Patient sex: M
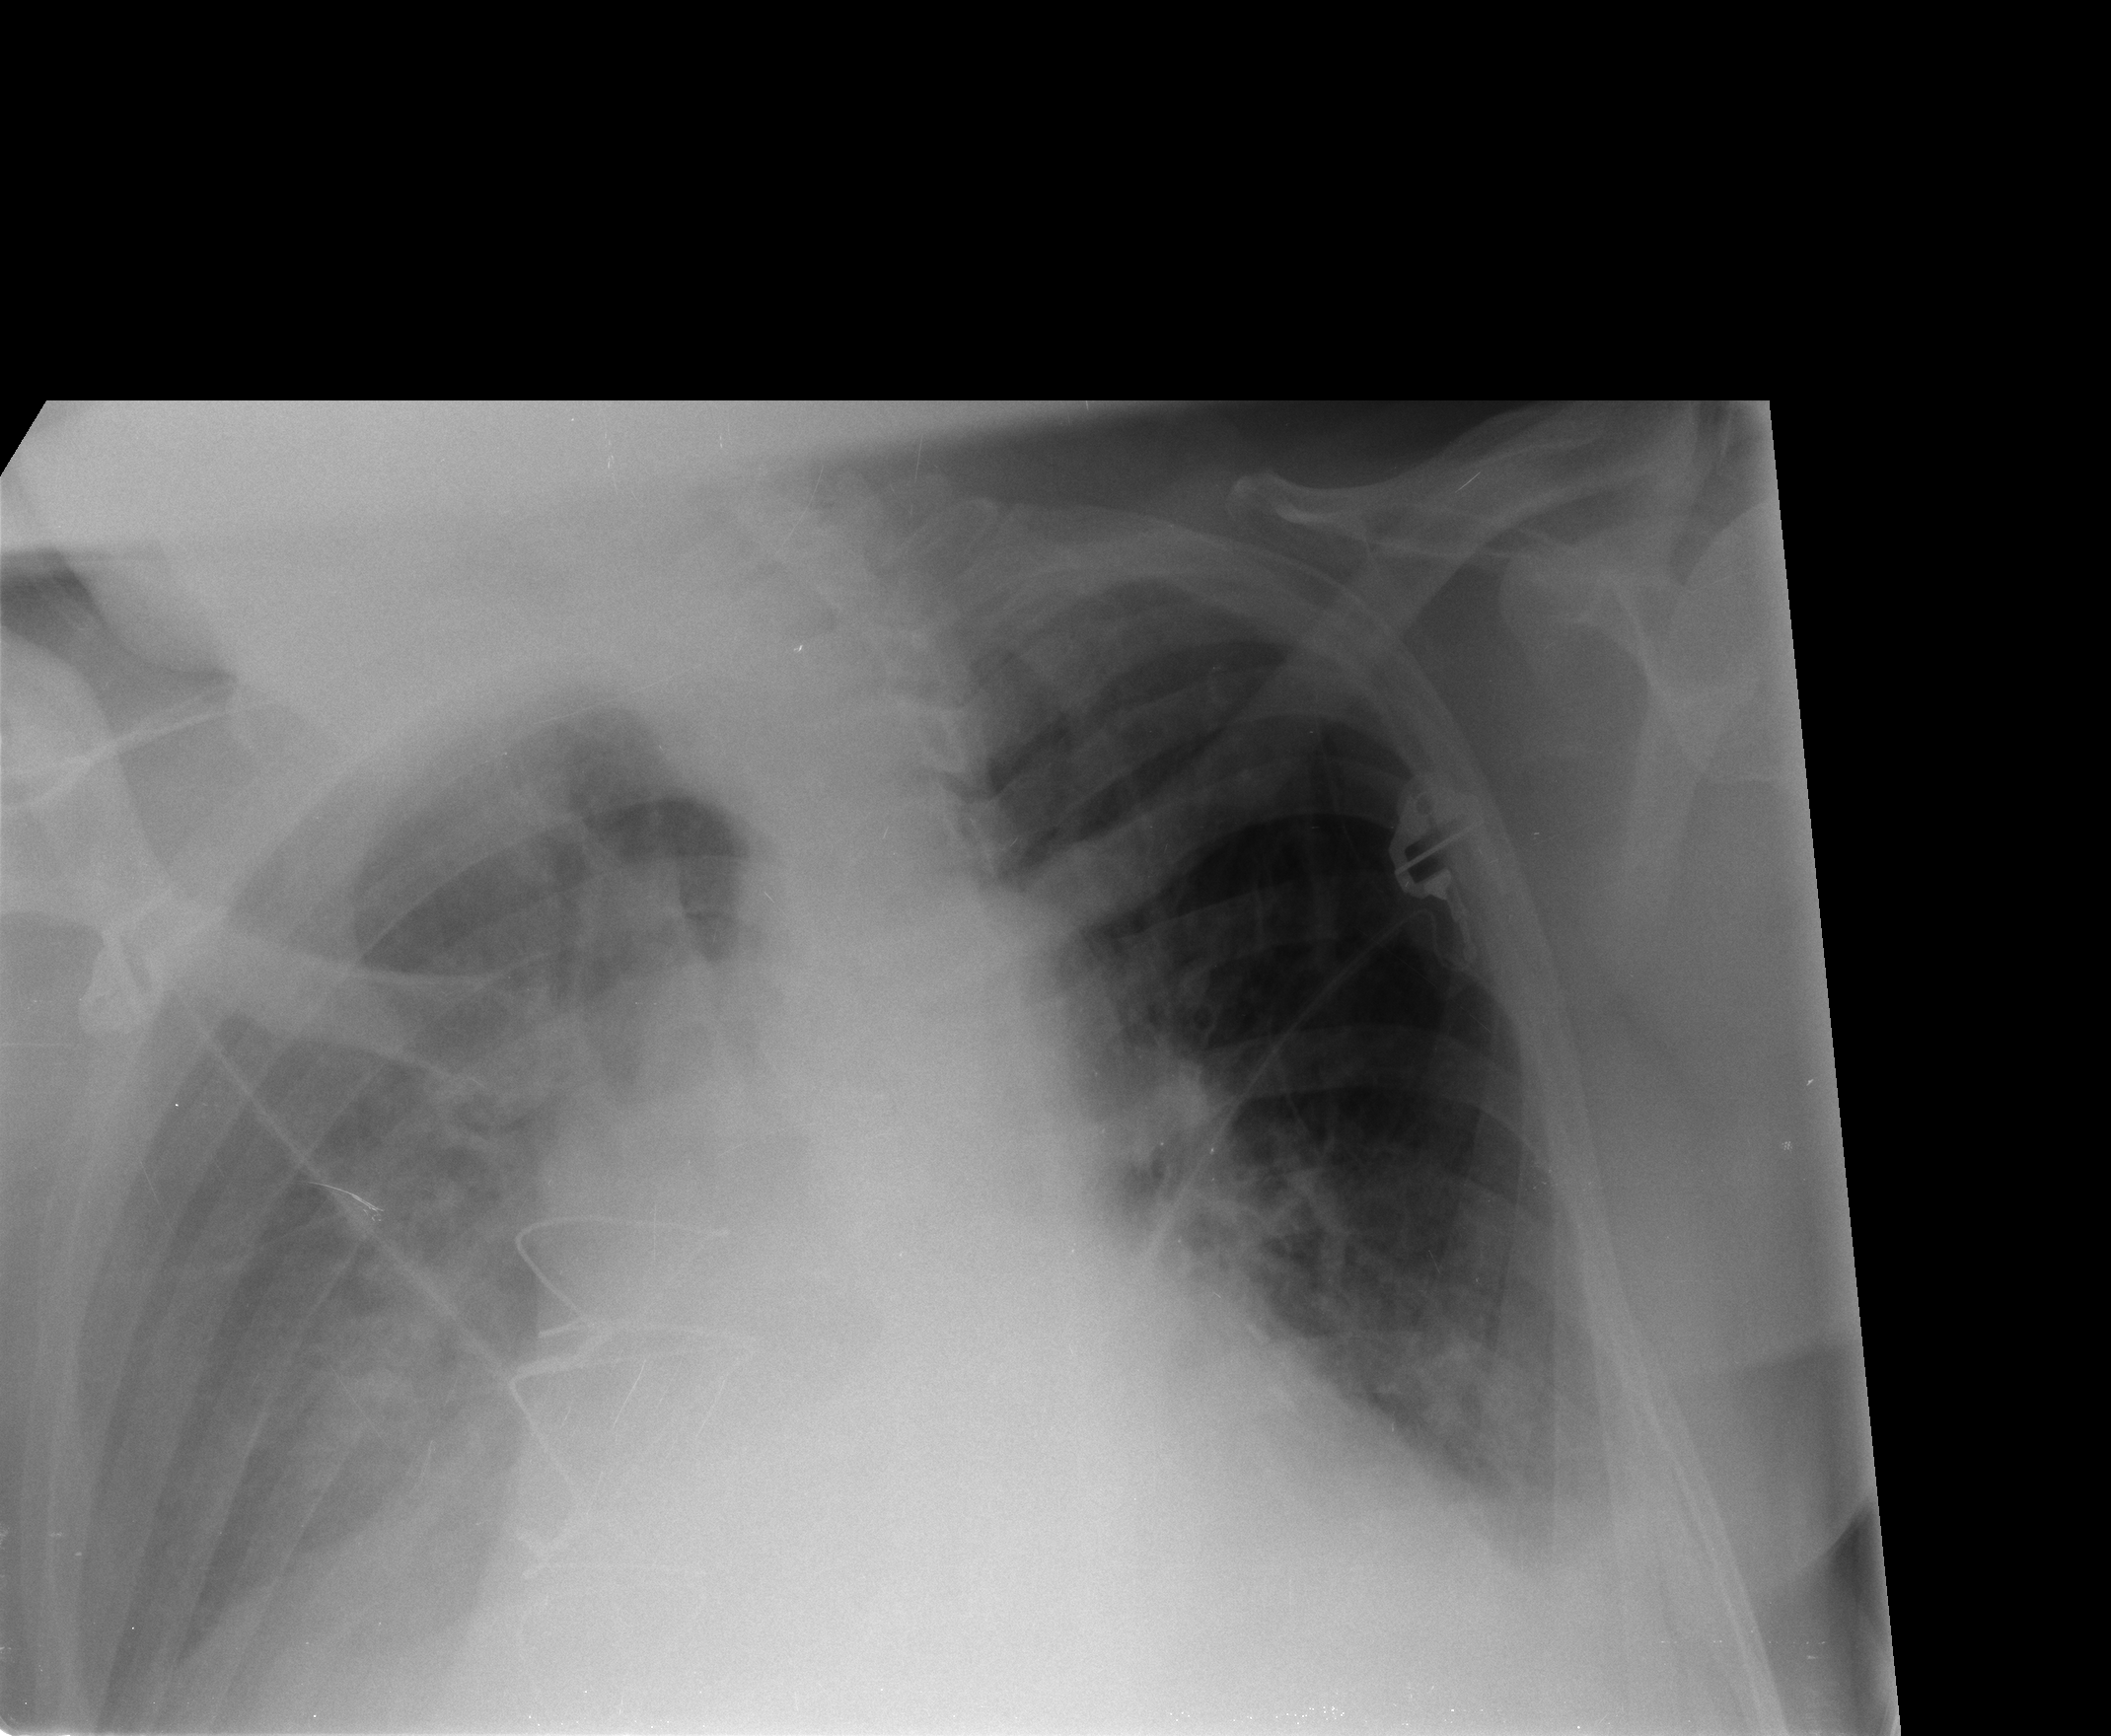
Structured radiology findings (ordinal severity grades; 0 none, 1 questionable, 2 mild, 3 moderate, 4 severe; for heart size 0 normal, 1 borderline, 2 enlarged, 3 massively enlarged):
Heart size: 2
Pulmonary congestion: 2
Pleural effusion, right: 3
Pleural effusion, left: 2
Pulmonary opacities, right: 2
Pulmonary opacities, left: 0
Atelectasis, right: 1
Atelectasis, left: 1